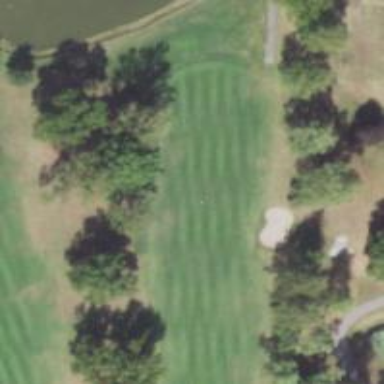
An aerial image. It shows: Golf hole.